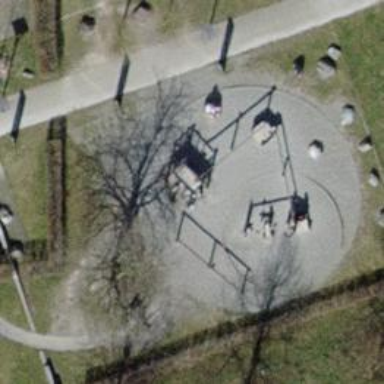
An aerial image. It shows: Sandpit playground.